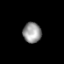
Tissue: prostate
Cell type: T cells
Senescence score: 0.6991
Nuclear area (px): 364
Mean DAPI intensity: 152.033